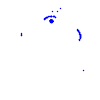
Particle: kaon